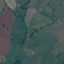
Land use / land cover: Pasture